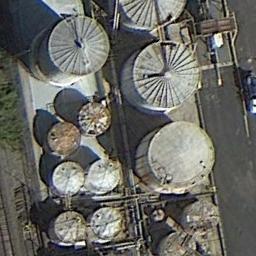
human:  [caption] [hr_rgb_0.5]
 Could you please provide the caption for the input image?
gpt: There are several neatly arranged large oil storage tanks in the factory .

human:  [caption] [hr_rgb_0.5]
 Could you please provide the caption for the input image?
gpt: There are big and small white storage tanks on the bare land .

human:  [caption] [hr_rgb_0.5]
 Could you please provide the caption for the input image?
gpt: There are two rows of storage tanks, One of which is larger than the others .

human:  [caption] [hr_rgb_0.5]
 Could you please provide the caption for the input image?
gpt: There are many storage tanks of different sizes .

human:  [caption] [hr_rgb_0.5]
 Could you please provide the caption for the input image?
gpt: There are some storage tanks of different sizes .